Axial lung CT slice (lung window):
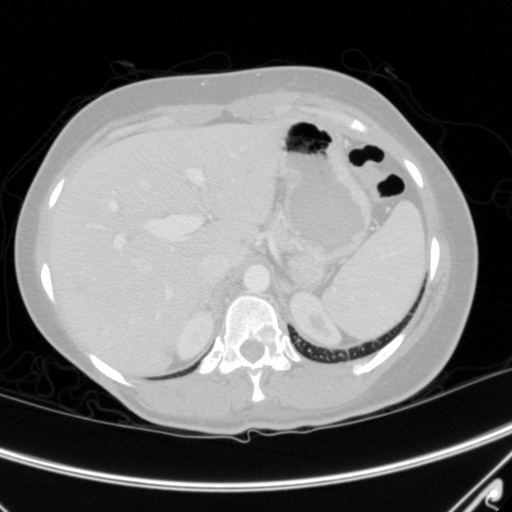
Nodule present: no